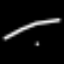
Label: line